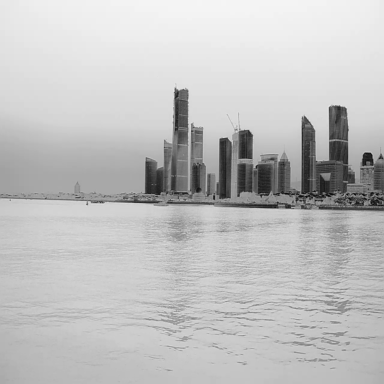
There are two objects shown in the infrared image, including a container_ship, and a canoe.